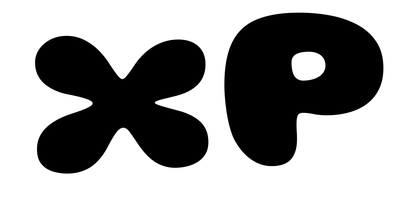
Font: Gluten_ExtraBold